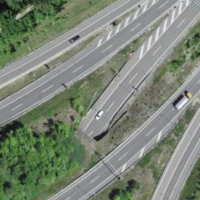
EUNIS habitat code: 57
Species observed at this site:
Ajuga reptans
Salvia pratensis